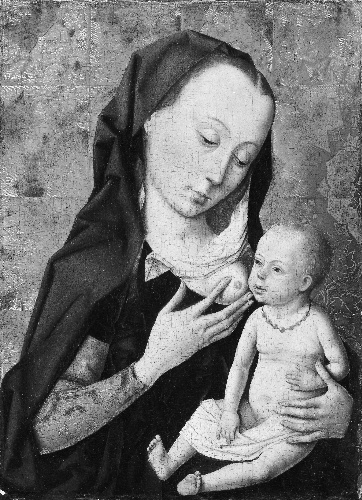
Title: Virgin and Child
Artist: Dieric Bouts
Artist bio: Netherlandish, Haarlem, active by 1457–died 1475
Date: 1475–99
Object type: Painting
Classification: Paintings
Medium: Oil on wood
Dimensions: 11 1/2 x 8 1/4 in. (29.2 x 21 cm)
Department: European Paintings
Credit line: The Jules Bache Collection, 1949
Accession year: 1949
Repository: Metropolitan Museum of Art, New York, NY
Tags: Madonna and Child|Nursing